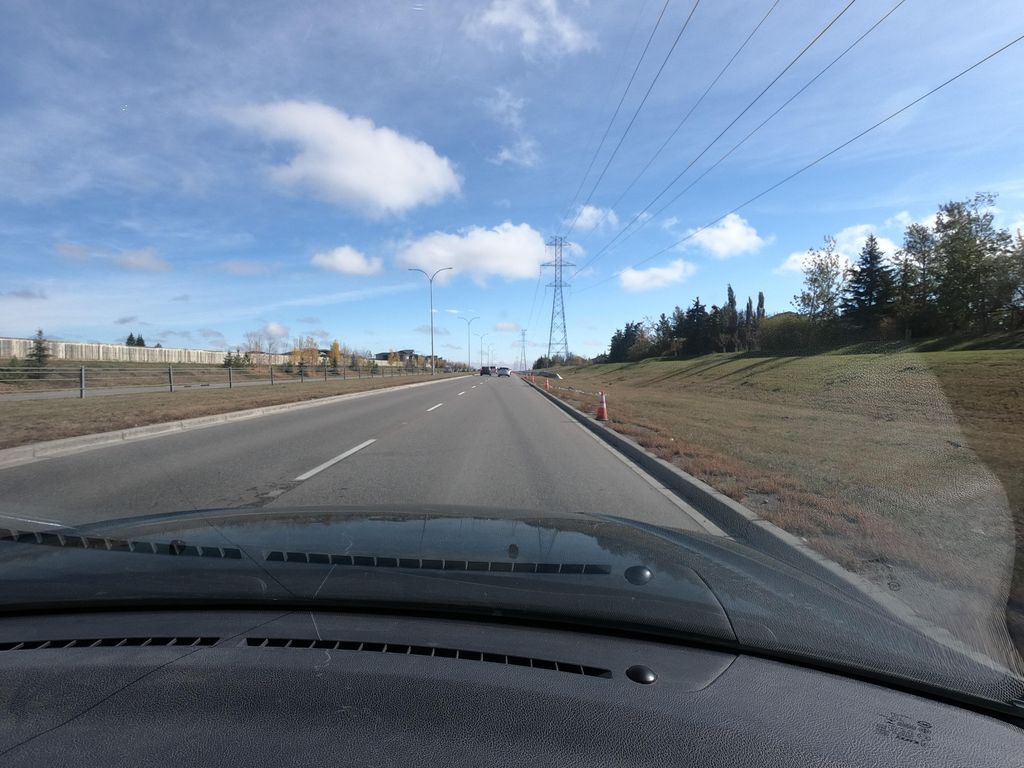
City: calgary